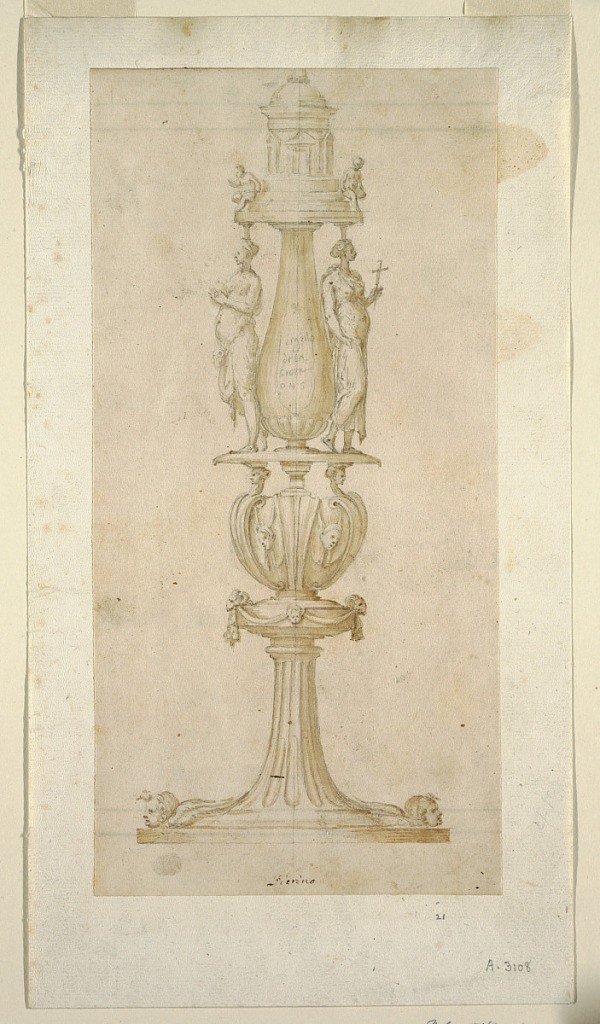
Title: Design for a Reliquary of the Holy Cross
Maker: Luzio Romano, Italian, active 1528 – 1575
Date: ca. 1540
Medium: Black chalk, brush and brown wash, pen and brown ink on cream paper, lined
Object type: Drawing
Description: At the bottom, a fluted shaft rises between two cherubim heads from a circular plinth.  Above is a "knob" decorated with drapery festoons supported by two rams' heads (at each side) and a child's head (at center), which supports the form above.  This form shows two masks hanging from the upper spirals of gaine scrolls which are projecting clasp-like (three of these are shown); atop the lateral gaine scrolls are harpy heads, which, together with a pedestal in the center, support a base for the vessel-shaped shaft above.  Flanking this vessel-shaped shaft are two women carrying capitals on their heads; the right one holds a small cross, the left one holds something that cannot be interpreted.  At the top, a circular, domed structure with steps, upon which two children/angels are seated at either side.